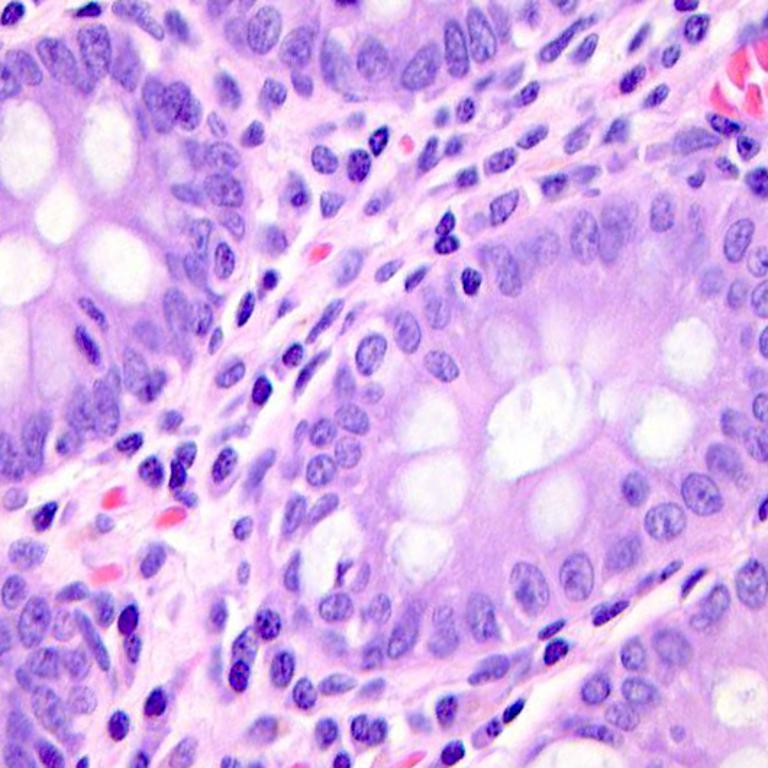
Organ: colon
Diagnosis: benign